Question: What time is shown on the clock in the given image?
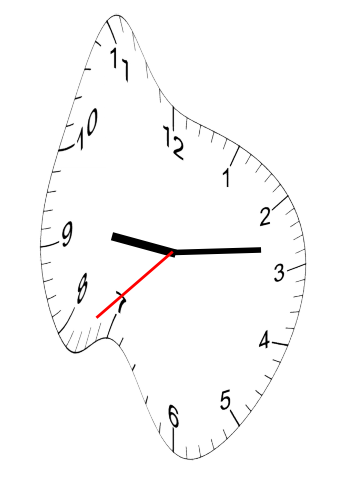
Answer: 09:13:38